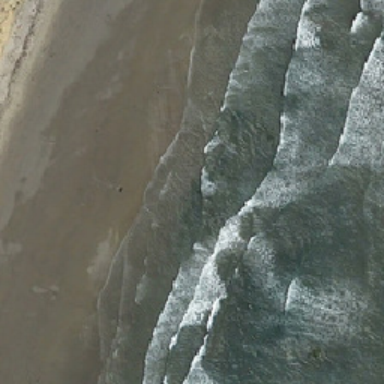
Here are several waves at sea .